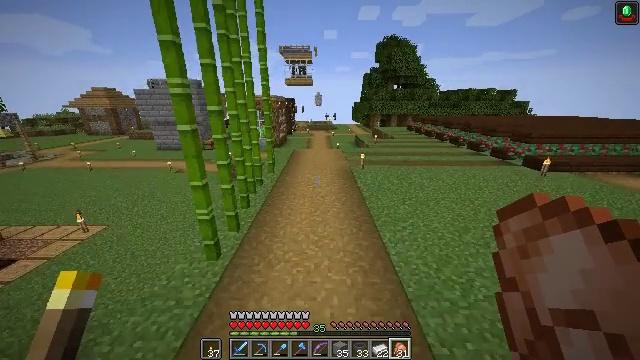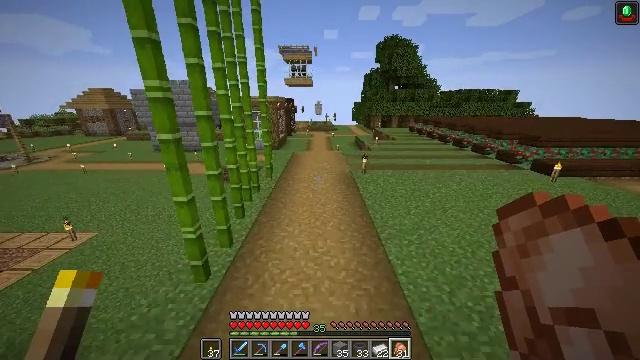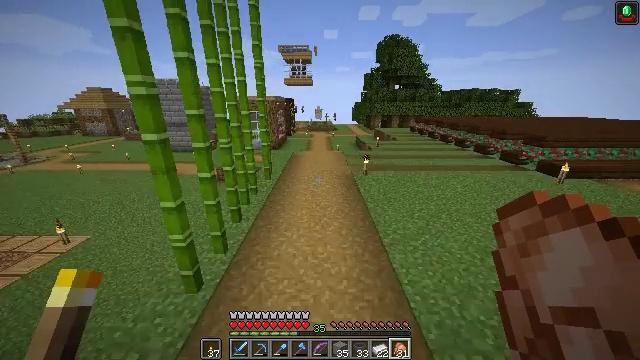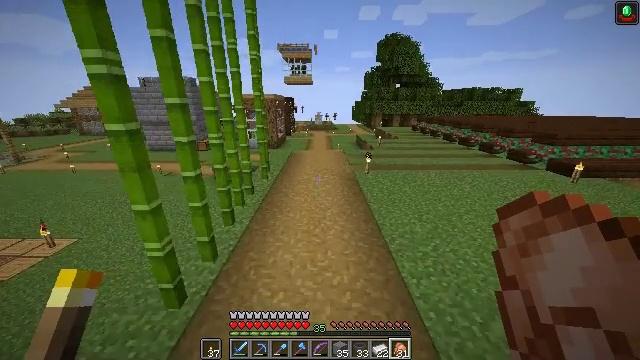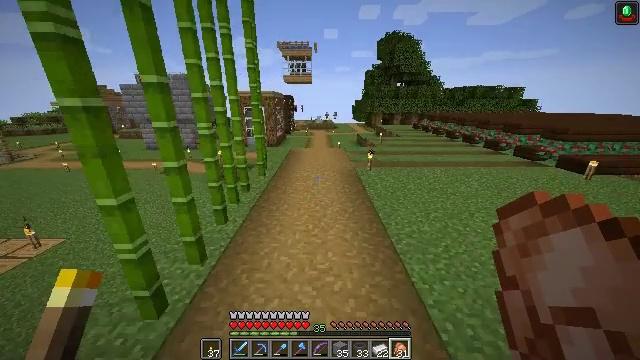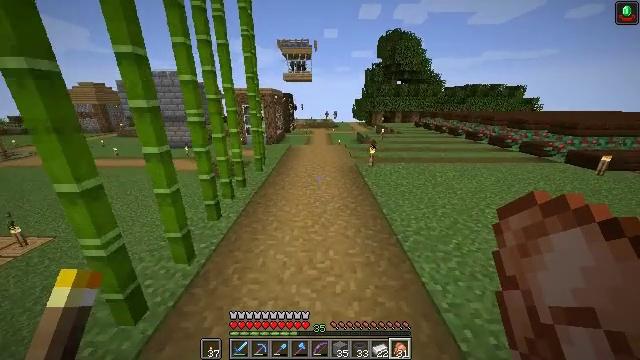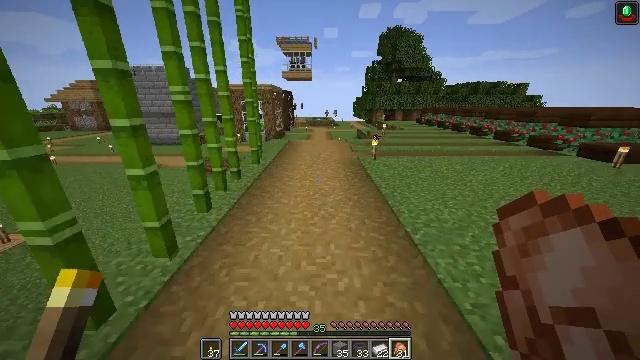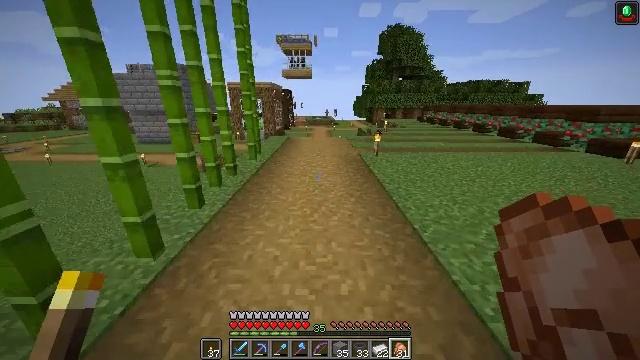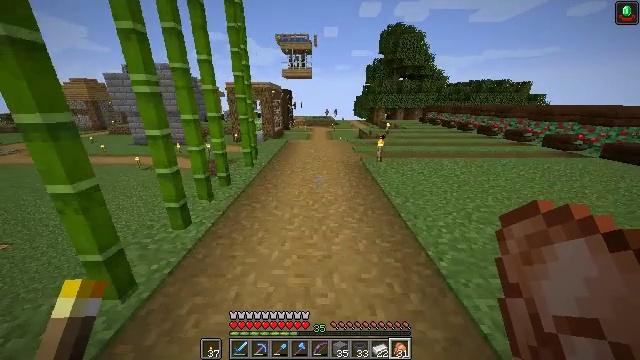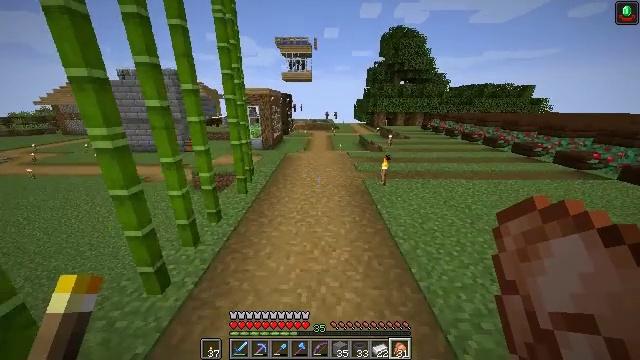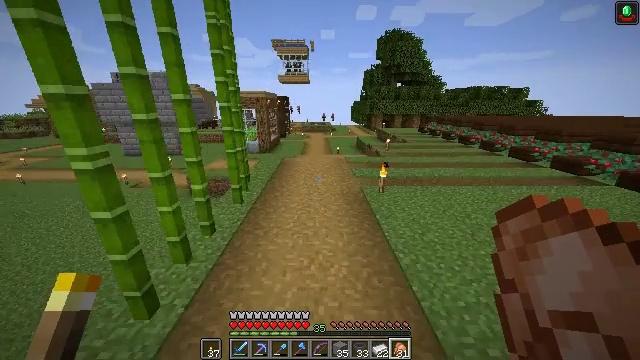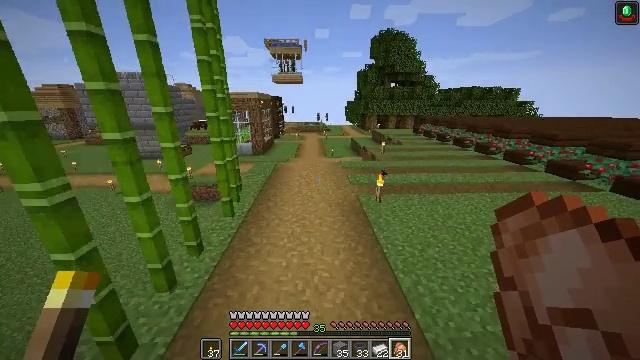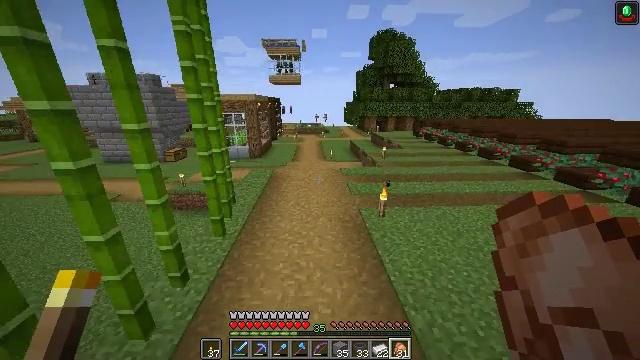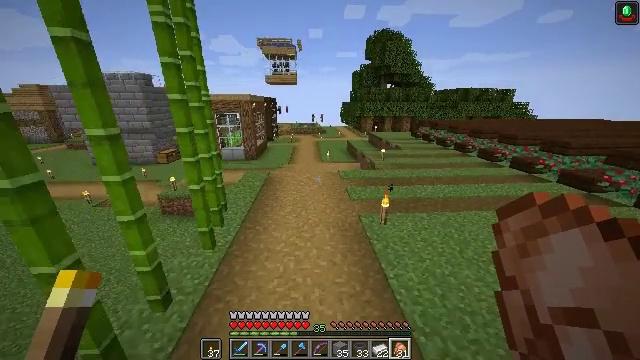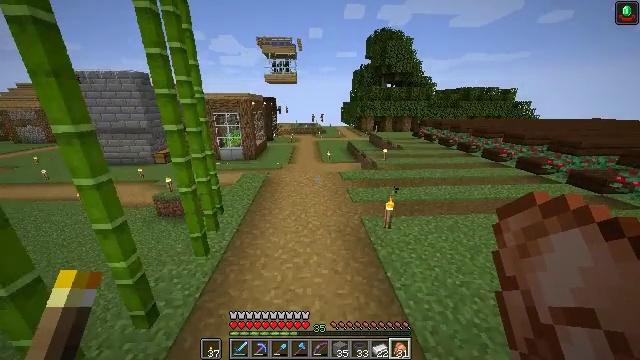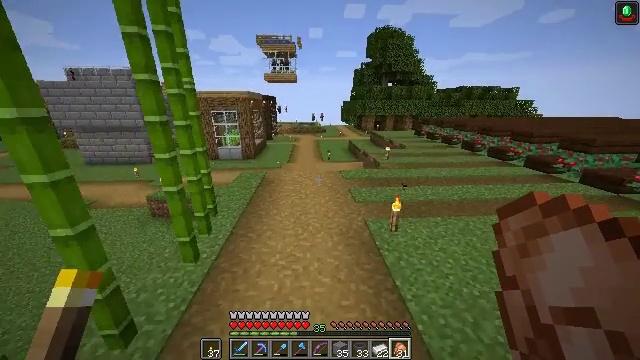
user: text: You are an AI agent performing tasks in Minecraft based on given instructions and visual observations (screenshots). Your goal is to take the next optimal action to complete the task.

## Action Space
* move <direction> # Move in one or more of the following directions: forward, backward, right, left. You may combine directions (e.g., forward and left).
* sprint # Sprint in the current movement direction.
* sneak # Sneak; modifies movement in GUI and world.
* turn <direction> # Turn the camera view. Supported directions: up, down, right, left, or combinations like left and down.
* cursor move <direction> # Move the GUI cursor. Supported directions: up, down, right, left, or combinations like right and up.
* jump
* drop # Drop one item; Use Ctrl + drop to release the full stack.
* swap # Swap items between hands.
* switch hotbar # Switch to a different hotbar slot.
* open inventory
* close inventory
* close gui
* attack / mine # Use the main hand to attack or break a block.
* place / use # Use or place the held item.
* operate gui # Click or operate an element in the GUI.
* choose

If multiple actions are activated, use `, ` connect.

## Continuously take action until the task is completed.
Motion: motion action
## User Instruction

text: Interact with the crafting table to obtain an emerald.
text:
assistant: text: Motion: move forward, jump
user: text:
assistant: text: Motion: move forward, jump
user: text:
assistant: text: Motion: move forward, jump
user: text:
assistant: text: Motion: move forward, jump
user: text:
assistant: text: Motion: move forward, jump
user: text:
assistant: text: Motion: move forward, jump
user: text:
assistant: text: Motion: move forward, jump
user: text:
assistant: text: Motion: move forward, jump
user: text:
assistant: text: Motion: move forward, sprint, jump
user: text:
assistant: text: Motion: move forward, sprint, jump
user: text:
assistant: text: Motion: move forward, sprint, turn right, jump
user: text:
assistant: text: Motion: move forward, sprint, jump
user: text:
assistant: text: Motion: move forward, sprint, jump
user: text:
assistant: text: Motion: move forward, jump
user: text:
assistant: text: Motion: move forward, jump
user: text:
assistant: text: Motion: move forward, jump
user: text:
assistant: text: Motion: move forward, jump
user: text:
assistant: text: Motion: move forward, jump
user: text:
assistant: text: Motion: move forward, jump
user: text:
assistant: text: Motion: move forward, turn left, jump
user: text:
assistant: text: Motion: move forward, turn left, jump
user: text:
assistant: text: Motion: move forward, jump
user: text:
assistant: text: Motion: move forward, sprint, jump
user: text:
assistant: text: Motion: move forward, sprint, jump
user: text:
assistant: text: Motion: move forward, sprint, jump
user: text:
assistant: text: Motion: move forward, sprint, jump
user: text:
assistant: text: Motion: move forward, jump
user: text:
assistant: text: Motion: move forward, turn right, jump
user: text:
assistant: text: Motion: move forward, turn right, jump
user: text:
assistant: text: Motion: move forward, jump